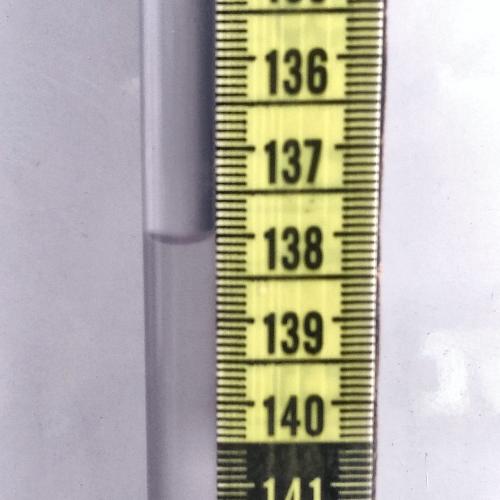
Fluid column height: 138.0 cm